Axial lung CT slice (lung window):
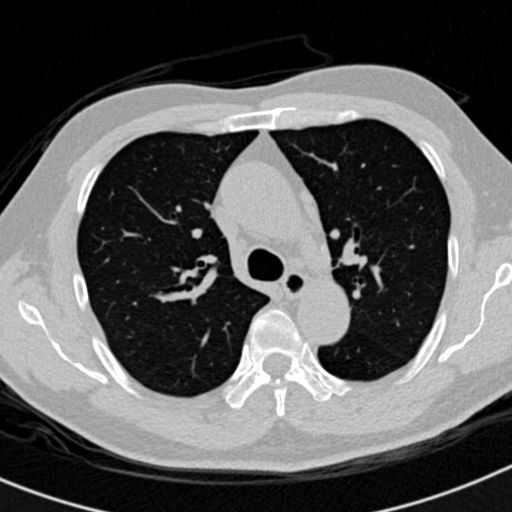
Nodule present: no